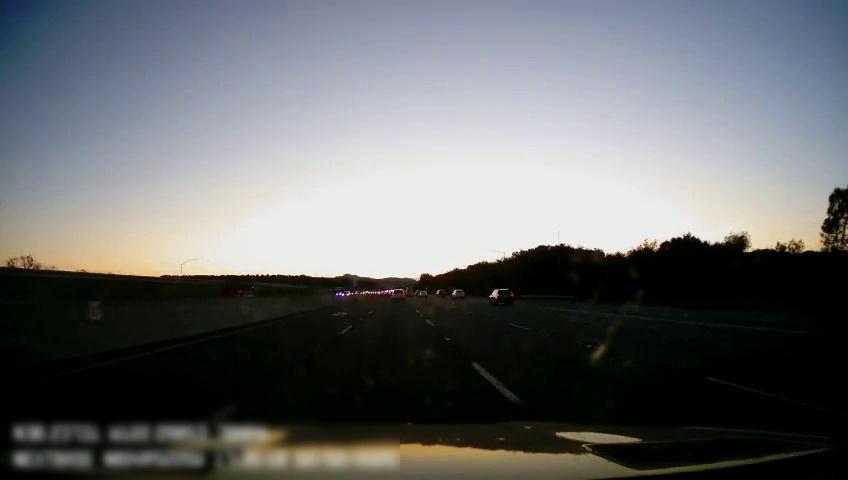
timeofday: Dusk/Dawn/Twilight
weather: Sunny
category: Drivable Space
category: Vehicles | SUV
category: Vehicles | SUV
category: Vehicles | SUV
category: Vehicles | SUV
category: Lanes | Alternate Lane
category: Lanes | Current Lane
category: Lanes | Current Lane
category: Lanes | Alternate Lane
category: Lanes | Alternate Lane